Question:
There are ungrouped ones in the answers to the questions I showed in the picture.Bottom one is my solving style but the right answer is upper pic .Shouldn't we group each one in the map? What is this?
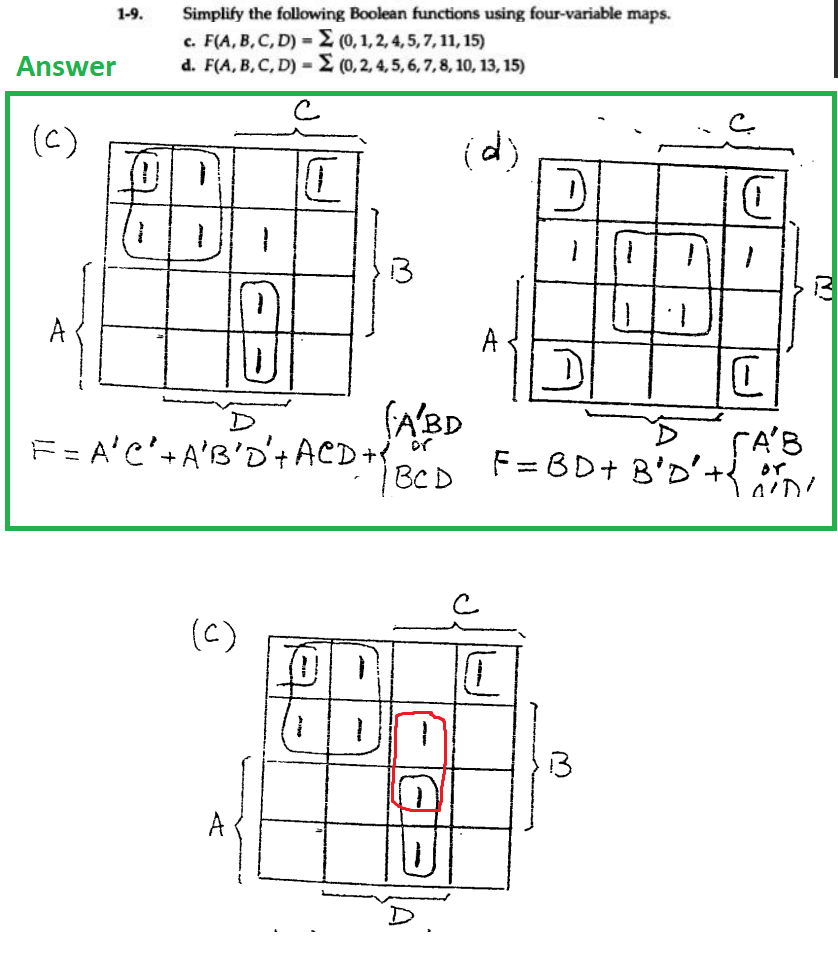
Answer: The drawing is a little unclear I think.
If you read the actual answer, you'll notice that there are two options for the final grouping:
'''
A'BD
or
BCD
'''
BCD is the grouping in red in your answer, while A'BD is the grouping:
<URL>
So there are two options for grouping that lone 1, and the answer considers both of them. It just doesn't both of them.
---
The giveaway is that a single cell needs 4 terms to specify it -- that '1' on its own would be 'A'BCD'. However there aren't any elements with 4 terms in the answer, which means that the answer must have grouped it with another cell.